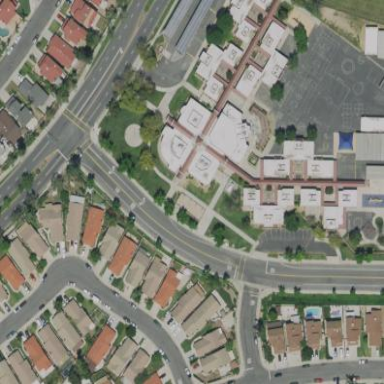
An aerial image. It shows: School.